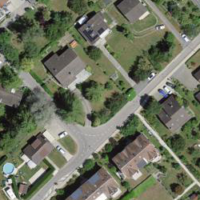
EUNIS habitat code: 55
Species observed at this site:
Fagus sylvatica